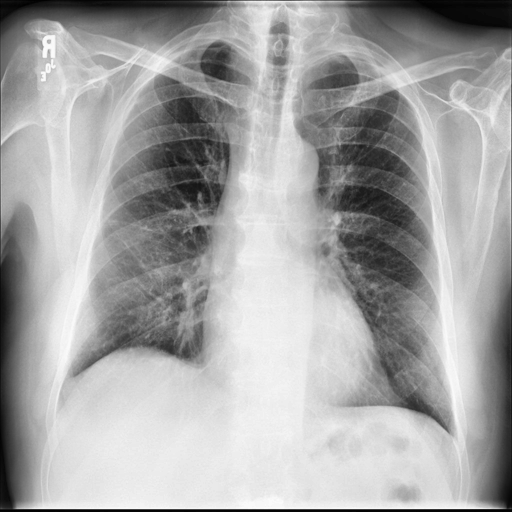
Finding: NORMAL